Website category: university
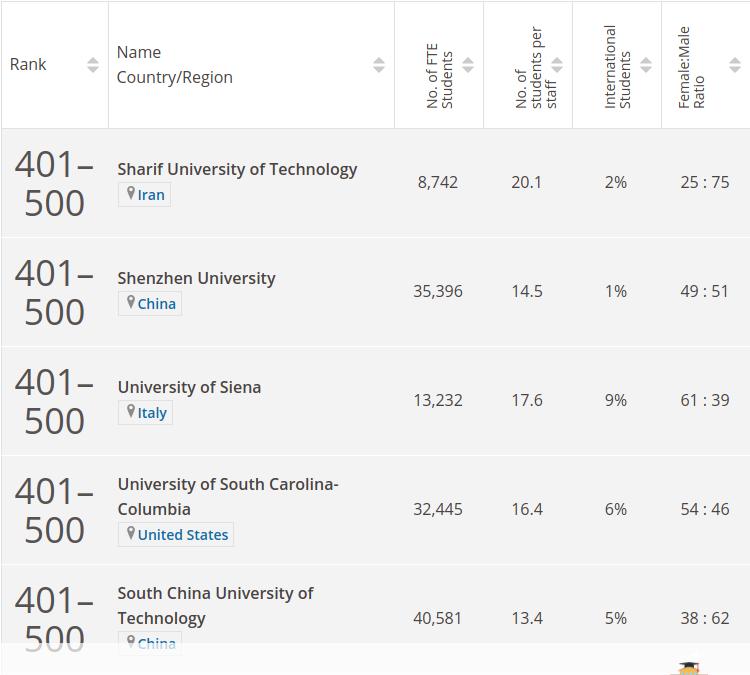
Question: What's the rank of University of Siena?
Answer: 401500

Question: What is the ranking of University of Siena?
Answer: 401500

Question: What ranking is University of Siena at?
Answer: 401500

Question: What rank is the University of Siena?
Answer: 401500

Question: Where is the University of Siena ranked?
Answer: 401500

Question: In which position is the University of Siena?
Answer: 401500

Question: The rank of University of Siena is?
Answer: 401500

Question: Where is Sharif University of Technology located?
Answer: Iran

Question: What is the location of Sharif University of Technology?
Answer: Iran

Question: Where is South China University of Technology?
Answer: China

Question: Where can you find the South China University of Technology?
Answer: China

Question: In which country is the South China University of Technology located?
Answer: China

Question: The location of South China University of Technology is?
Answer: China

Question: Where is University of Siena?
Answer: Italy

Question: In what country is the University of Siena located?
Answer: Italy

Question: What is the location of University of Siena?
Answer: Italy

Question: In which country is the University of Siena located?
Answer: Italy

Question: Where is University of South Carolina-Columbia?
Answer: United States

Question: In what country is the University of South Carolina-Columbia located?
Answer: United States

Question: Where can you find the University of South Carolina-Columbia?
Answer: United States

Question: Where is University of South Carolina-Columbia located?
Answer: United States

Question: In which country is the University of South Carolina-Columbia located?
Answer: United States

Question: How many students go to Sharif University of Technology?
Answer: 8,742

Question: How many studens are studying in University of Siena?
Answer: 13,232

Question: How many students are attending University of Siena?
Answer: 13,232

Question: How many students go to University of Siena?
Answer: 13,232

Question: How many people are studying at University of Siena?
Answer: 13,232

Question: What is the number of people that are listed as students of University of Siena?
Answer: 13,232

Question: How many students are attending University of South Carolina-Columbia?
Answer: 32,445

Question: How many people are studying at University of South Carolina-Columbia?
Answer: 32,445

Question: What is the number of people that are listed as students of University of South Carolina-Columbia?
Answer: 32,445

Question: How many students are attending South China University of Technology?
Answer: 40,581

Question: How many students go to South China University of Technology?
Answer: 40,581

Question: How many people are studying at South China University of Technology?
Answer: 40,581

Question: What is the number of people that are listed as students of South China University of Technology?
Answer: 40,581

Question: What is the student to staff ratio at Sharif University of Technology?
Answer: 20.1

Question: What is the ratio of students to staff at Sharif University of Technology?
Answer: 20.1

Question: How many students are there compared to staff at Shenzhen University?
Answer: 14.5

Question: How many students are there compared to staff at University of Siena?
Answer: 17.6

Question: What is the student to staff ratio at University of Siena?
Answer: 17.6

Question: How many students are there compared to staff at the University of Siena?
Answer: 17.6

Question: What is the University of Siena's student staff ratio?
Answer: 17.6

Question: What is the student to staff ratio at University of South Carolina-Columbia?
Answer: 16.4

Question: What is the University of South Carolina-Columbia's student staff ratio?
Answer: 16.4

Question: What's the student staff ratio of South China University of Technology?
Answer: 13.4

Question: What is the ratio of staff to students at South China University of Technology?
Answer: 13.4

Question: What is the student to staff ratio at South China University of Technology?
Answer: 13.4

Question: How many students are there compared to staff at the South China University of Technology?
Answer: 13.4

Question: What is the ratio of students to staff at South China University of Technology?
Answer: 13.4

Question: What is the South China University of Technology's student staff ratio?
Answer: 13.4

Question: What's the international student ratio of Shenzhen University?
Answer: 1%

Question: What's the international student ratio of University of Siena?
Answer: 9%

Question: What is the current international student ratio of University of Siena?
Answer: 9%

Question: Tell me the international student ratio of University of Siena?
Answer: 9%

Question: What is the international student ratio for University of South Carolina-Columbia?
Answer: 6%

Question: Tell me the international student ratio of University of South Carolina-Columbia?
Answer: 6%

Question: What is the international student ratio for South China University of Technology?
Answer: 5%

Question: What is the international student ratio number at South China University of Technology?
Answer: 5%

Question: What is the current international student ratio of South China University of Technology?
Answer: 5%

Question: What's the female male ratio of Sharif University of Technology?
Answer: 25 : 75

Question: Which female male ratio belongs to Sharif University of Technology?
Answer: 25 : 75

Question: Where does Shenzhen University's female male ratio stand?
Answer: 49 : 51

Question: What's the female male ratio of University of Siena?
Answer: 61 : 39

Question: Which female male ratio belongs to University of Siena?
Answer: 61 : 39